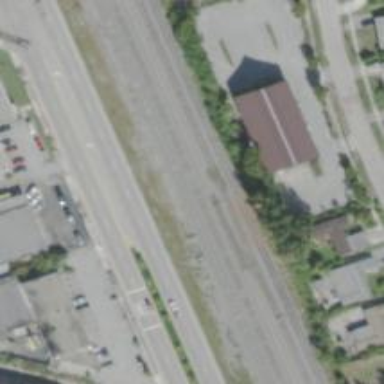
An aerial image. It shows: Railway siding for service.